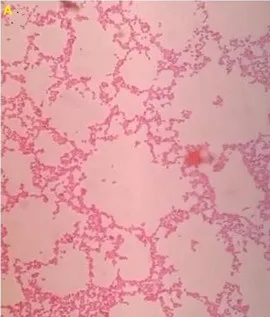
Blood agar showing white mucoid colonies consistent with Acinetobacter ursingii.
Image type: pathology (gram)